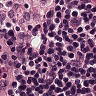
Metastatic tissue present: no